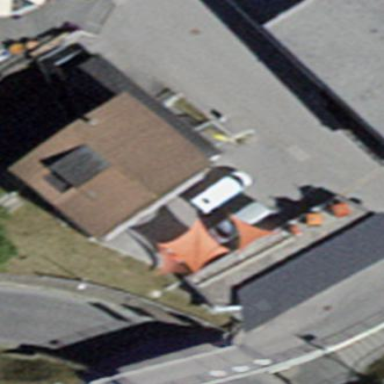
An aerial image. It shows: Gabled building with red roof oriented across the structure.